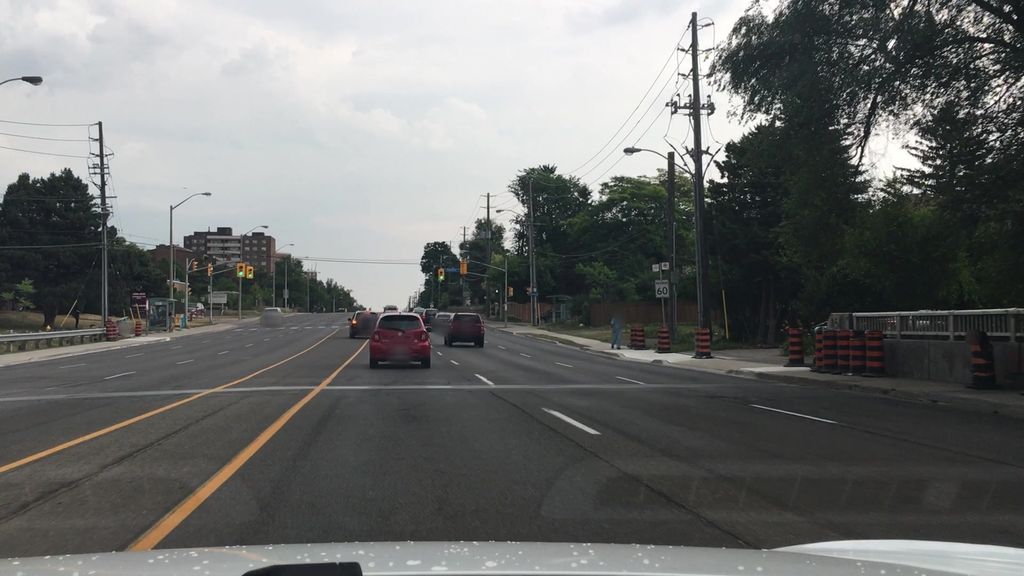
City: toronto